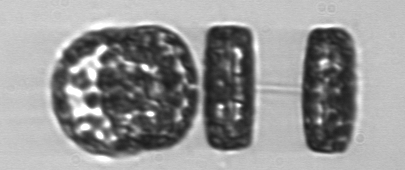
Label: Thalassiosira